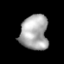
Tissue: lung
Cell type: T cells
Senescence score: 0.2246
Nuclear area (px): 956
Mean DAPI intensity: 169.691